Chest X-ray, AP view. Patient: 59 years old, sex F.
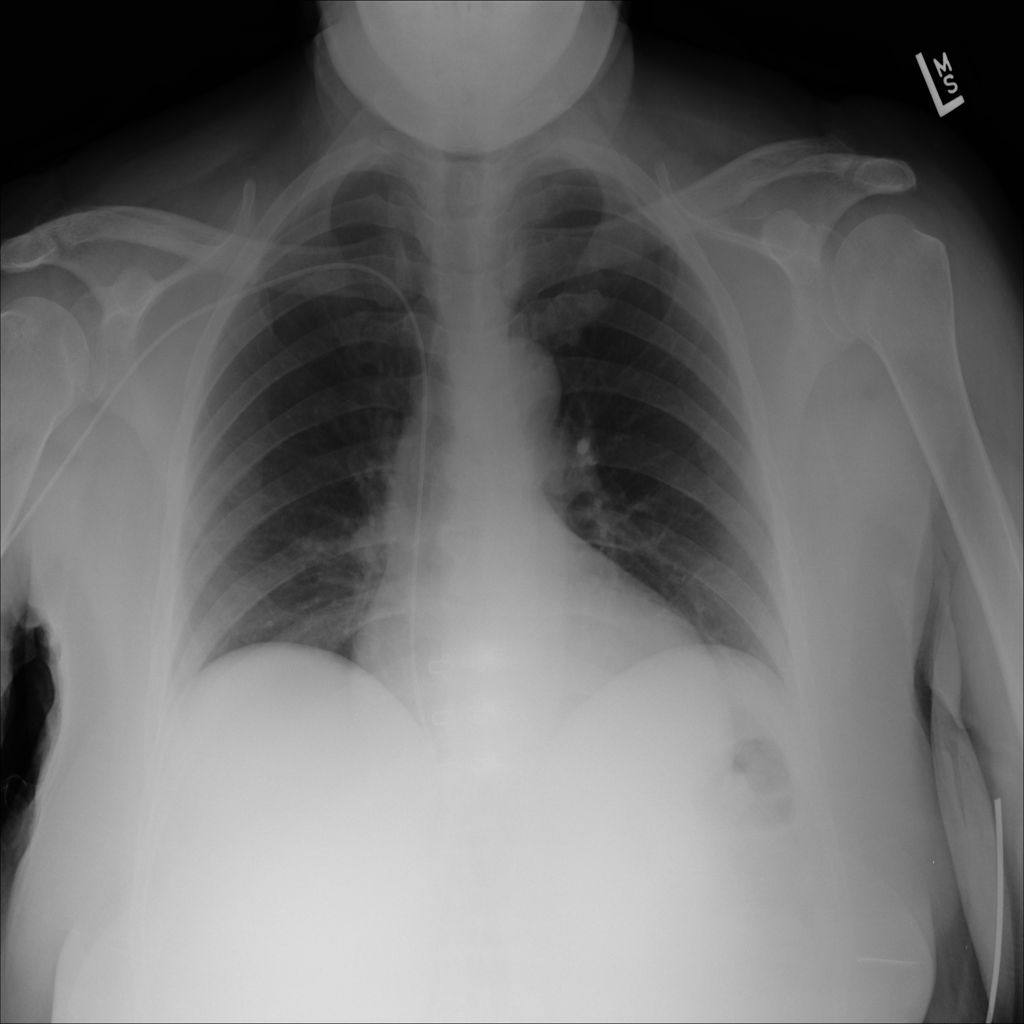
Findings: No Finding